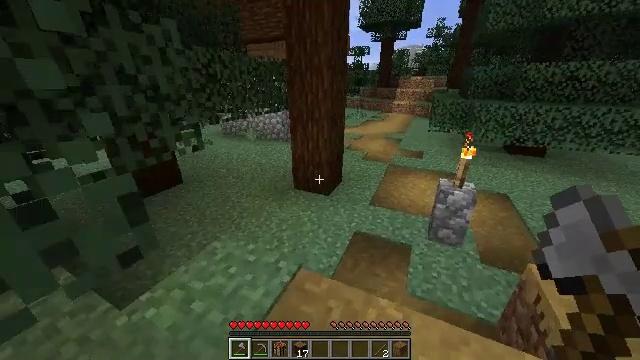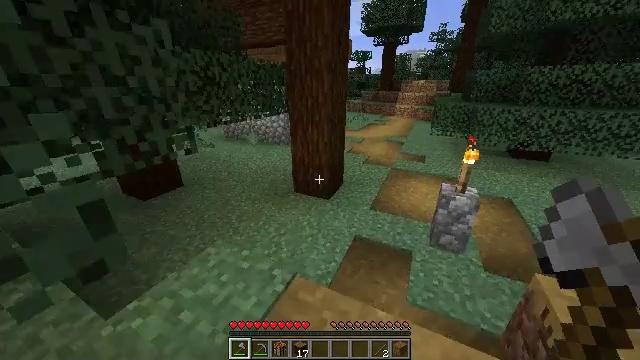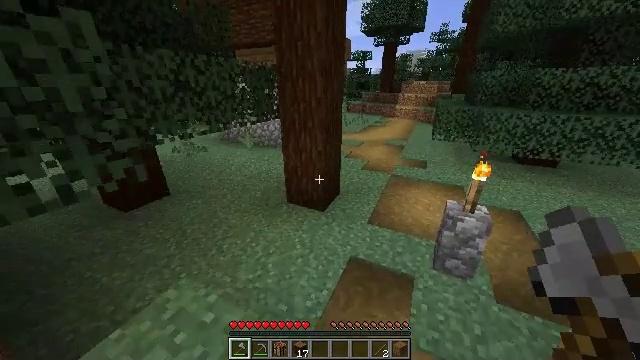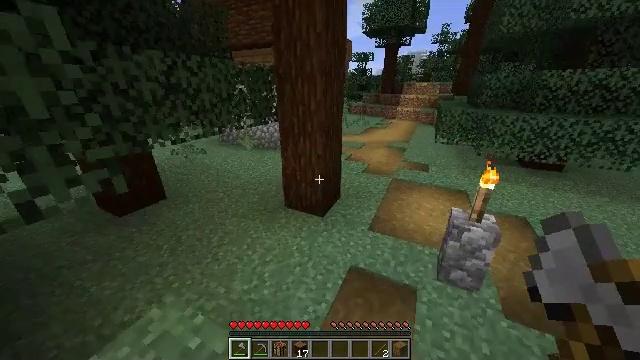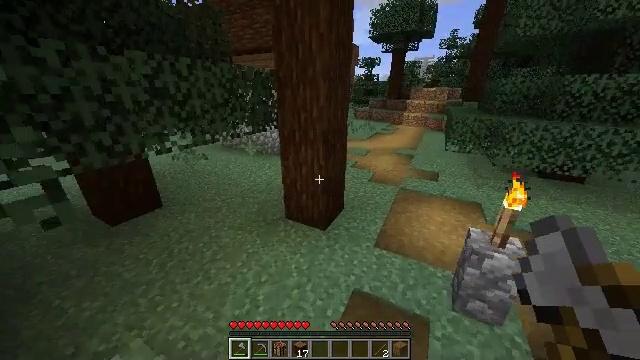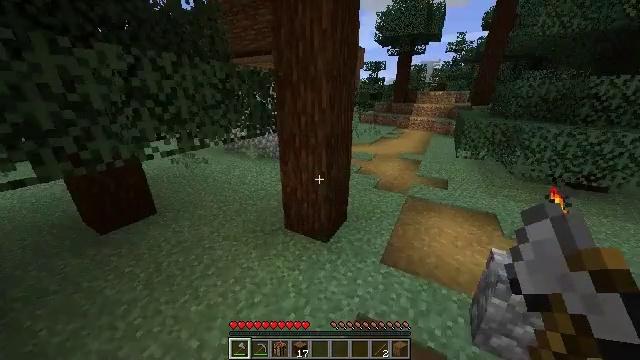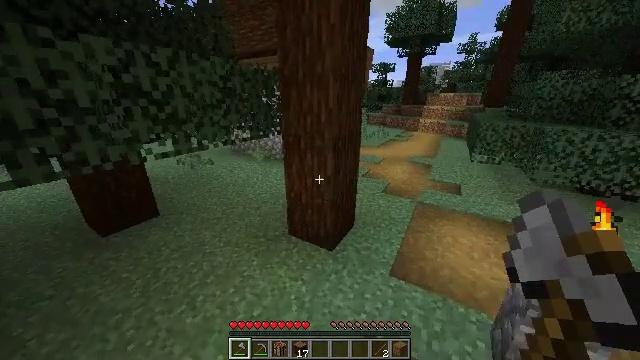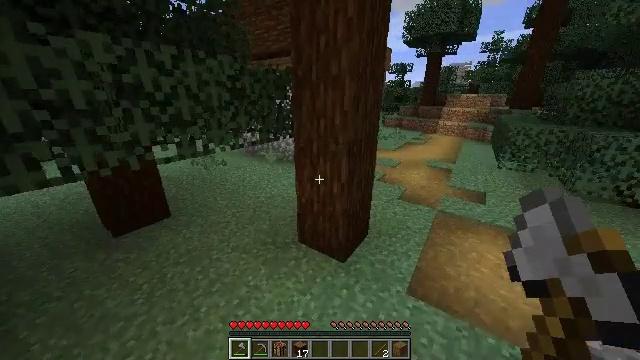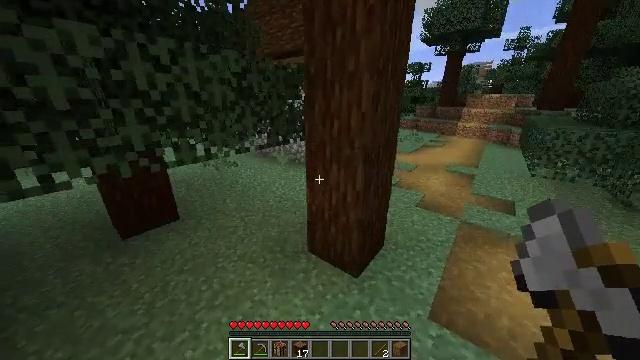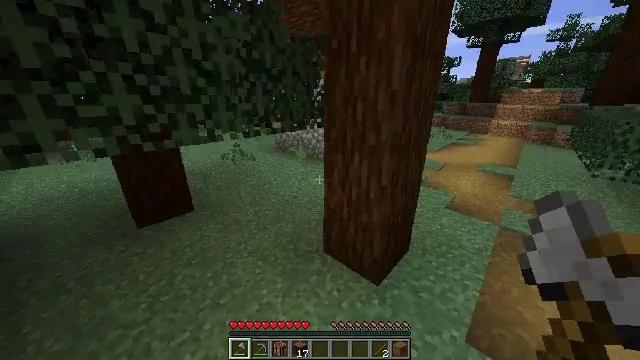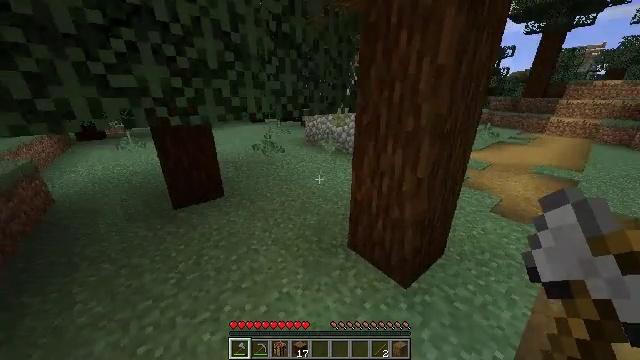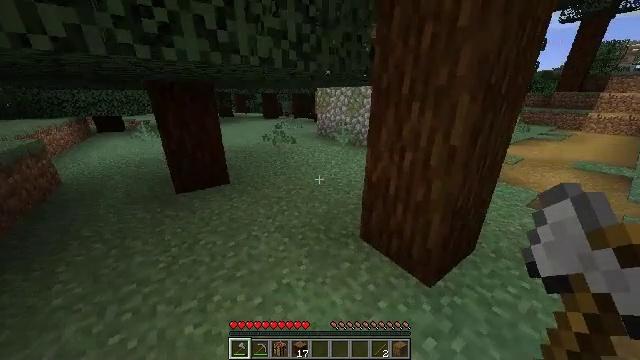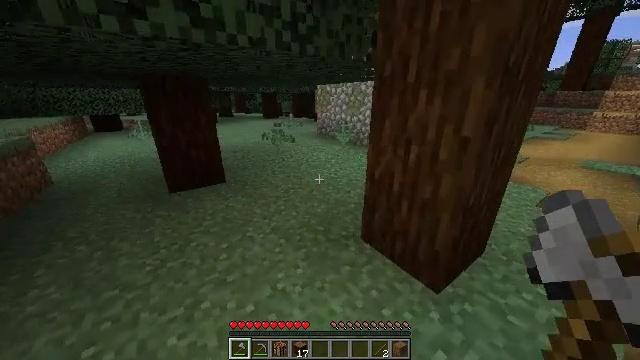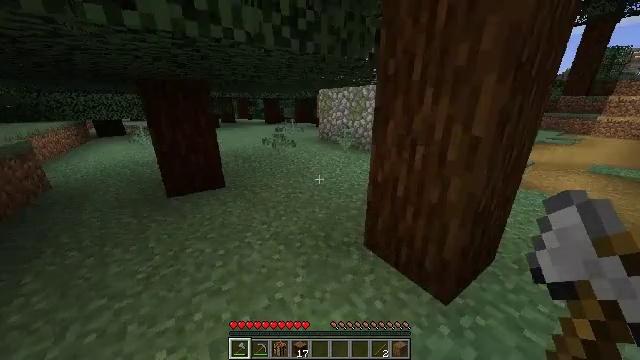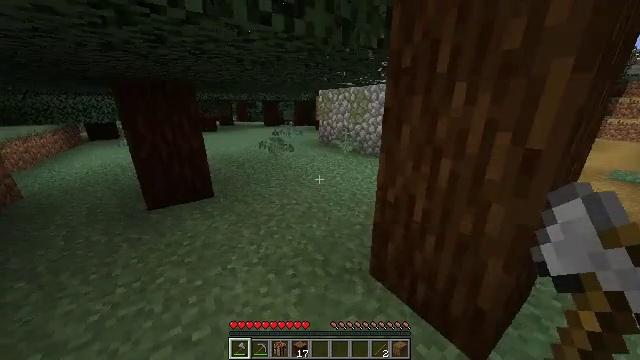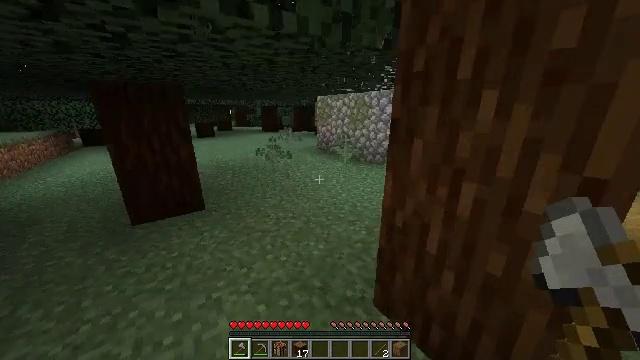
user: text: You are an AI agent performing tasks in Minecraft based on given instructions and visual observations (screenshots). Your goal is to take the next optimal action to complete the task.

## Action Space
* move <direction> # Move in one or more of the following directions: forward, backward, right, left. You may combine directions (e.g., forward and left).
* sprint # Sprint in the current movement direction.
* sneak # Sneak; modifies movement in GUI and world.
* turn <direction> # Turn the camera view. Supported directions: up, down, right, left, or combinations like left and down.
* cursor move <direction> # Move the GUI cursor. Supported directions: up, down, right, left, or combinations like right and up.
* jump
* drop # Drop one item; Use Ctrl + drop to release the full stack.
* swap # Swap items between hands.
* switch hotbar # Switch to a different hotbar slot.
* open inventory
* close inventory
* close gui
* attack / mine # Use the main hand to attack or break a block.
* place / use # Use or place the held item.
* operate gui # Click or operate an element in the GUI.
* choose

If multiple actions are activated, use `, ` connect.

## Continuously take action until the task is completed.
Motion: motion action
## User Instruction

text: Punch the spruce leaves to get saplings.
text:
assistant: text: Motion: move forward, sprint
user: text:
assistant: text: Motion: move forward, sprint
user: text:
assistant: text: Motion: move forward, sprint
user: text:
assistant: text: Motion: move forward, sprint, turn left and up
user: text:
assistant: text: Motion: move forward, sprint, turn left
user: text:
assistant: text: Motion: move forward, sprint, turn left
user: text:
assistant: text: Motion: move forward, sprint, turn left
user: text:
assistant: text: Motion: move forward, sprint, turn left
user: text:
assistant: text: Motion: move forward, sprint, turn left
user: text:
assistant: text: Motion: move forward, sprint, turn left
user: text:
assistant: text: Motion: move forward, sprint, turn left
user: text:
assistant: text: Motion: move forward, sprint
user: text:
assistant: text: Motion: move forward, sprint, turn up
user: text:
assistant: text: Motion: move forward
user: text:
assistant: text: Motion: move forward, turn up
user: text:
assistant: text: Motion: move forward, turn up
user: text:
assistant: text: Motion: move forward
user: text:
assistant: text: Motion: move forward, turn up
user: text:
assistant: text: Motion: move forward, turn left and up
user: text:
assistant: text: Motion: move forward, turn left and up
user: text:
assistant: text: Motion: move forward, turn left
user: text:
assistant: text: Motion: move forward
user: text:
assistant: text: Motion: move forward
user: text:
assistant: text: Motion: move forward
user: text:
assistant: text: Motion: move forward, jump
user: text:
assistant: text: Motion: move forward, sprint, jump
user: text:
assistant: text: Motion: move forward, sprint, jump
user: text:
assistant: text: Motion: move forward, sprint
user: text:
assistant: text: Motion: move forward, sprint
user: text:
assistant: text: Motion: move forward, sprint